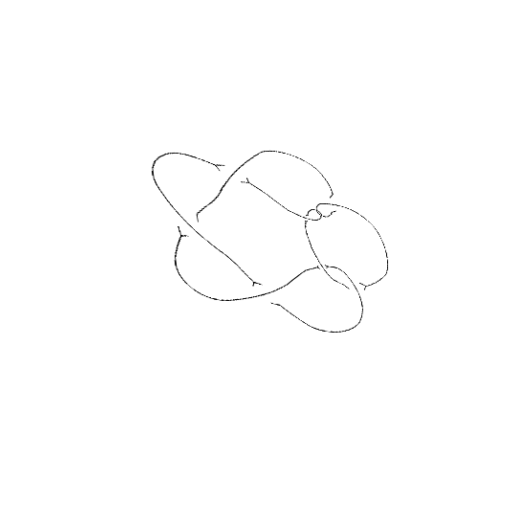
Crossing number: 9